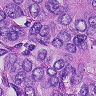
Metastatic tissue present: yes